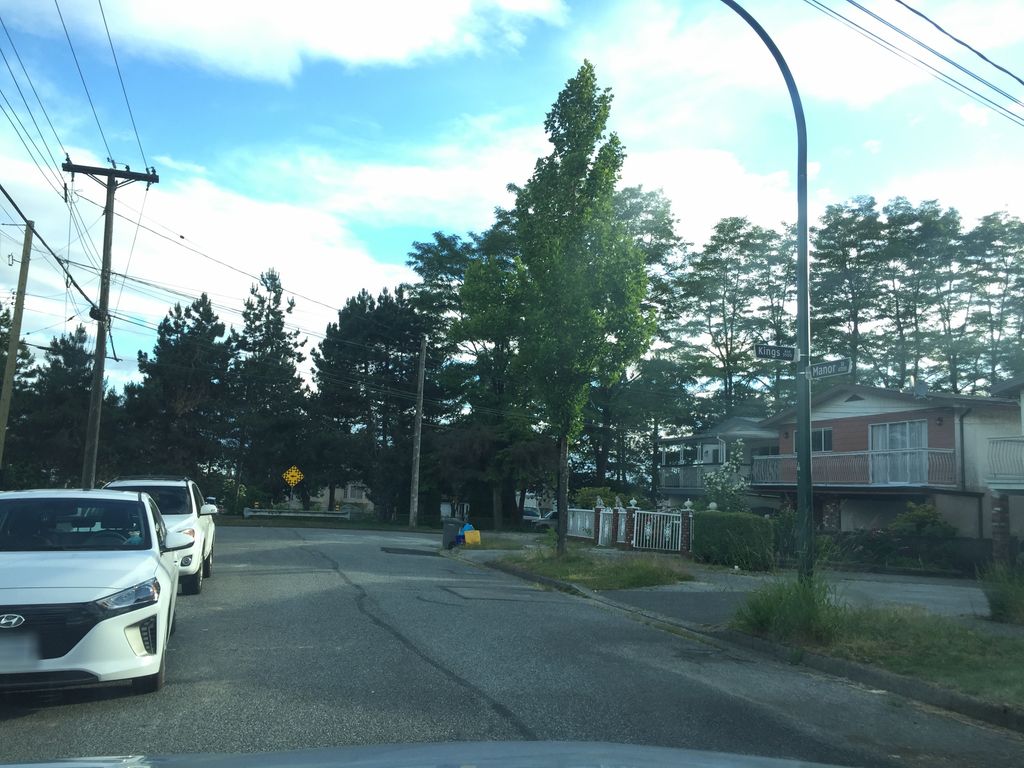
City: vancouver